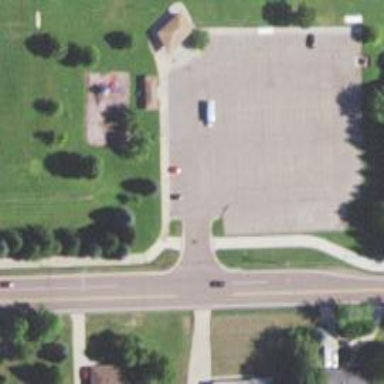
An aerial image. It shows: Unmarked crossing on the road.